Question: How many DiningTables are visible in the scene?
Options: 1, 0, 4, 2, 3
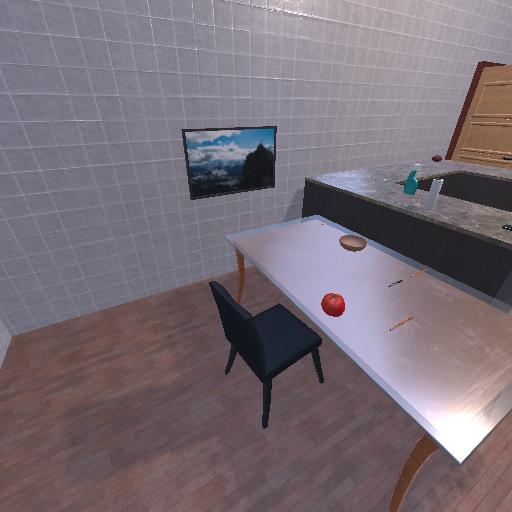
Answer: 1